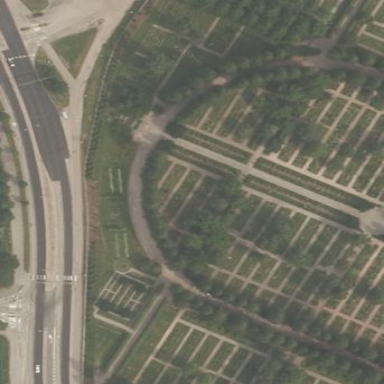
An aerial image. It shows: Sector within cemetery.